Question: I'm trying to subset a spatial polygons data frame conditional on whether provinces in one country border the country of interest.
So let's say that I'm interested in the Czech Republic (CZE) and my unit of analysis are the first level administrative divisions (see plot, CZE in blue).
How could I subset the data to include all Czech provinces as well as the bordering provinces of other countries, like Bavaria for instance?
<URL>

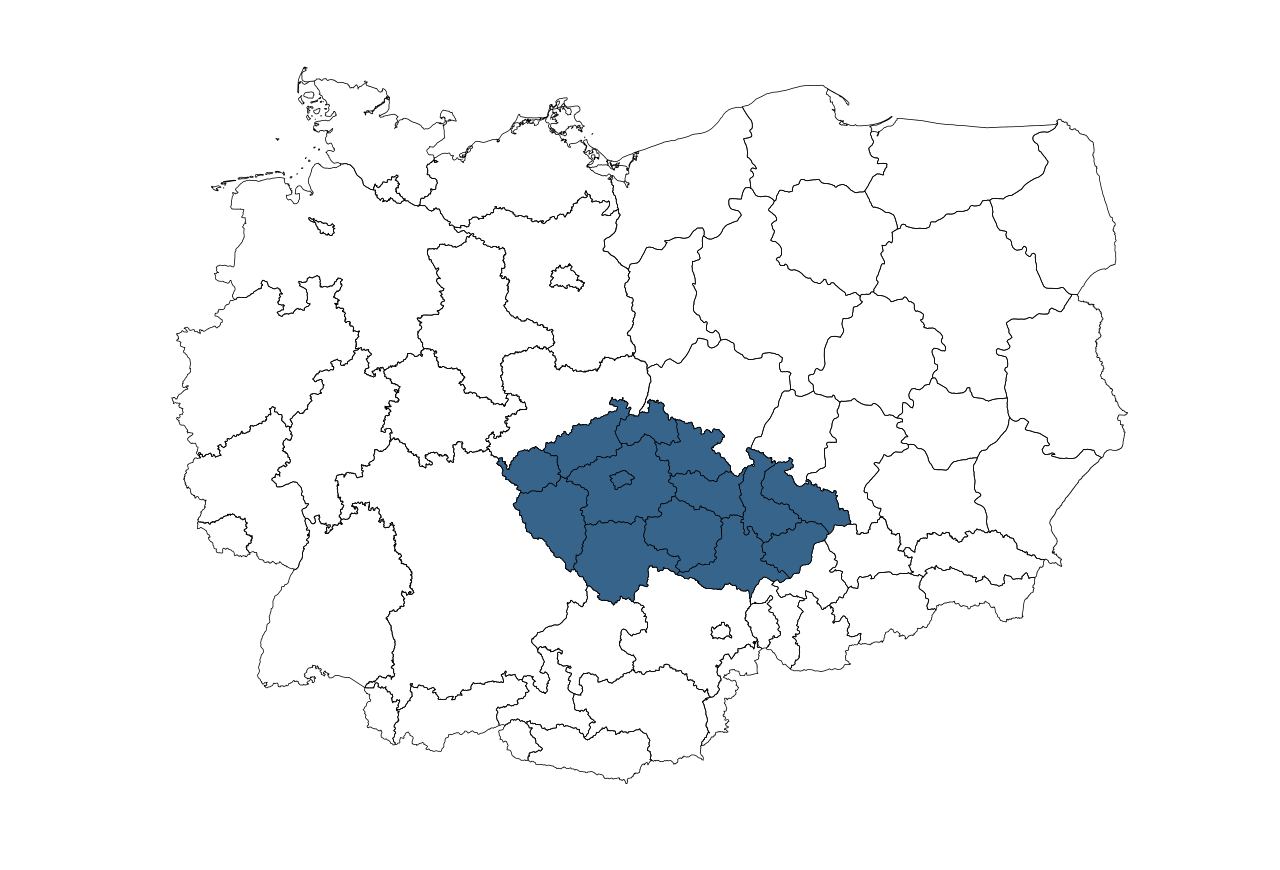
Answer: Interesting question, this is what I came up with using 'poly2nb', based on <URL> thread, using 'gRelate'.
'''
library(spdep)
countries<-c("CZE","DEU","AUT","SVK","POL")
EUR<-getCountries(countries,level=1) # Level 1
CZE<-subset(EUR,ISO=="CZE")
plot(EUR)
# create neighbour structure with ID_1 as names
# each item in this list contains id of all neighbouring polygons
nb = poly2nb(pl=EUR, row.names=EUR$ID_1)
# plot nb structure, collection of lines and points
plot(nb, coordinates(EUR), col=2, lty=2, add=T)
# get ID_1 names from nb items, stored in attributes
nb_attr = attributes(nb)$region.id
# take only those nb items that belong to the CZE polygons
nb1 = which(nb_attr %in% CZE$ID_1)
# convert the numeric id in the selected items to ID_1 format
neighbour_ids = unique(nb_attr[unlist(nb[nb1])])
# select polygons in EUR dataset that correspond with the found ID_1's
CZE_neighbours = subset(EUR,ID_1 %in% neighbour_ids)
# plot neighbours and CZE
plot(CZE_neighbours, col=3, add=T)
plot(CZE, col='steelblue4', add=T)
# add legend
legend('topleft',fill=c('steelblue4','green'),legend=c('CZE','neighbours'))
'''
For completeness, an alternative using 'gRelate' in the 'rgeos' package:
'''
# get relations between EUR and CZE polygons
x<-gRelate(EUR, CZE, byid = TRUE)
# Select polygon ids which border at least 1 of the CZE polygons
# ("FF2F11212" are bordering polygons)
id_bordering = EUR$ID_1[apply(x,2,function(y) sum(which(y=="FF2F11212"))>=1)]
poly_bordering = subset(EUR, ID_1 %in% id_bordering)
# plot results
plot(EUR)
plot(poly_bordering, add=T, col=4)
'''